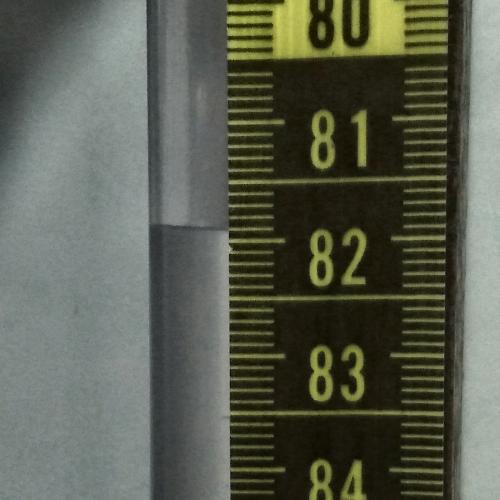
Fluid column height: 81.9 cm